Question: i have google sheet with 9108 rows that follow certain order , but i strugling with moving 2nd row next to first and 3rd next to other ( picture down below ), i cant just take all 9thousand rows and just split it to 3 thousand columns, i trying to find script solution like this :
move every other row next to row before
move every row after moved row next "other" row
remove blank rows
and do it with all rows in sheet without destroying order

thanks anybody for helping or finding solution.
edit:
This works how i need, but it creates columns and with 9108 rows it stops after 100 rows because there are too many cells.
'''
function Test() {
var spreadsheet = SpreadsheetApp.getActiveSpreadsheet()
var ss = spreadsheet.getActiveSheet()
var index = 1
var rowSpan = 1
var columnSpan = 1
while (index <= ss.getLastRow()) {
ss.getRange(index, 1, 1, index + 1).moveTo(ss.getRange(rowSpan, columnSpan))
columnSpan = columnSpan + 3
if (columnSpan == 13) {
columnSpan = 1
rowSpan++
}
index++
}
}
'''
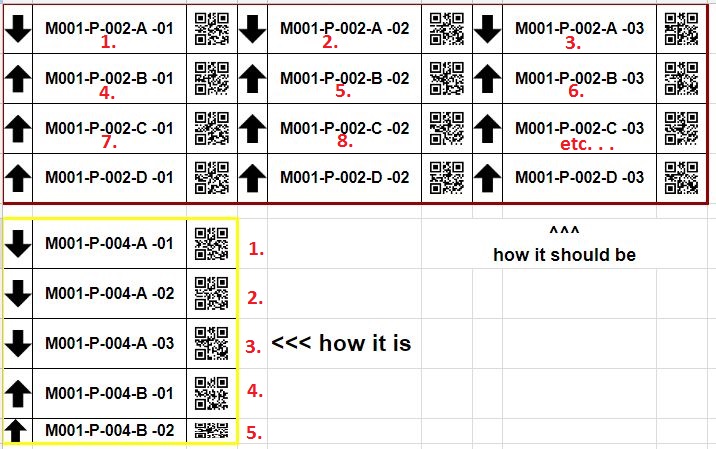
Answer: Please try with this function:
'''
function Test() {
var spreadsheet = SpreadsheetApp.getActiveSpreadsheet()
var ss = spreadsheet.getActiveSheet()
var index = 1
var rowSpan = 1
var columnSpan = 1
var value
while (index <= ss.getLastRow()) {
value = ss.getRange(index, 1).getValue()
ss.getRange(rowSpan, columnSpan).setValue(value)
columnSpan++
if (columnSpan == 4) {
columnSpan = 1
rowSpan++
}
index++
}
}
'''
You can register a new macro and then copy/paste the content of this function inside of it.
After that, you can clear extra data you don't need.